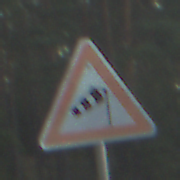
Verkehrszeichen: SeitenwindVonRechts
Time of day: SunriseSunset
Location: Outdoor (Nature)
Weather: PartlyCloudy
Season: NotSpecified
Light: Natural